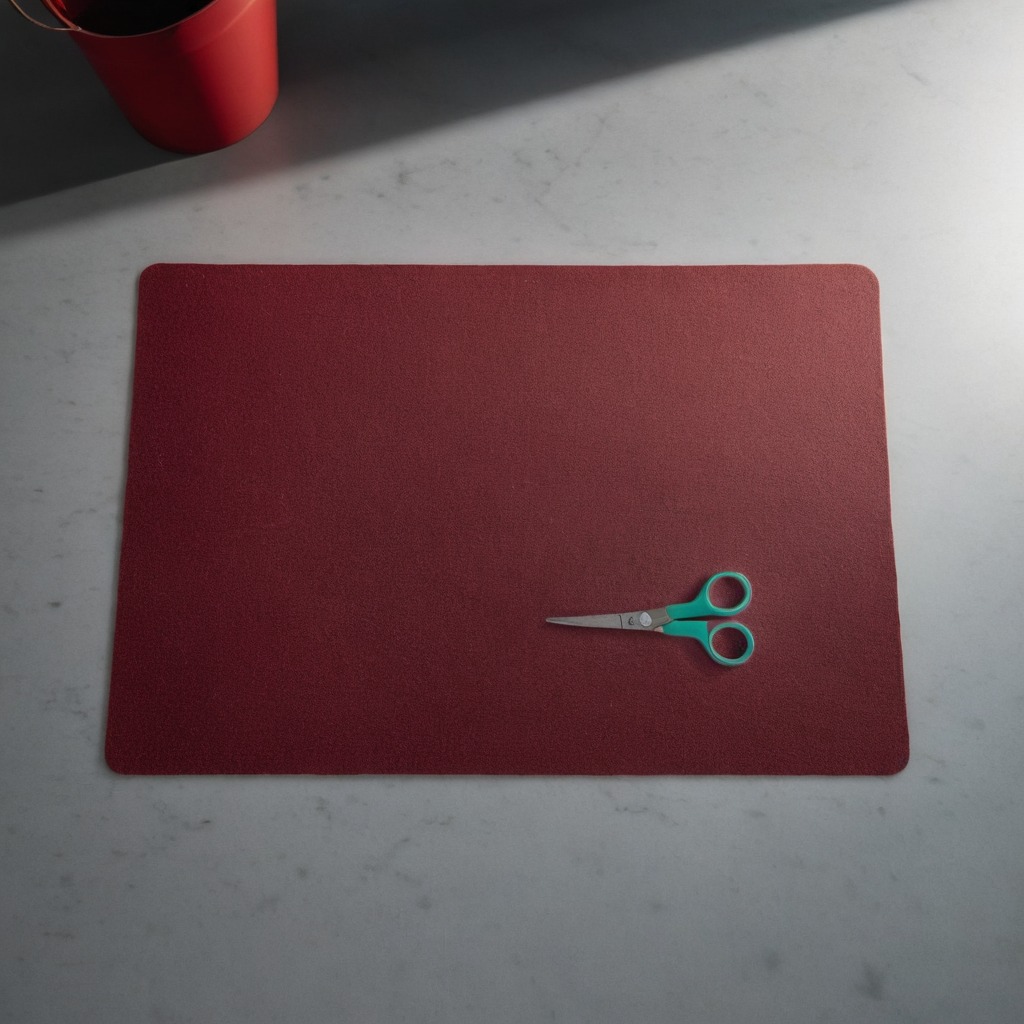
A scissor lying on the clean granite tabletop covered with a red rubber mat inside a workshop under bright overhead lighting crisp shadows high clarity worn but beneath the mat